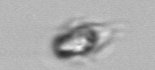
Label: Mesodinium